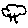
Label: tree